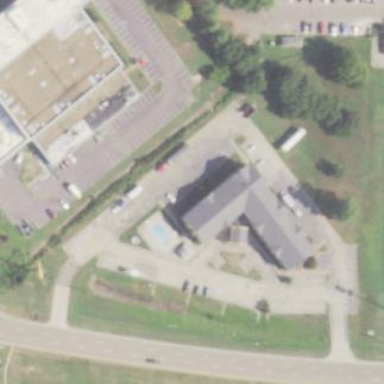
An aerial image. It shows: Building that is motel.